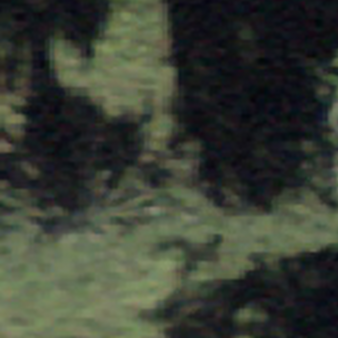
Label: other